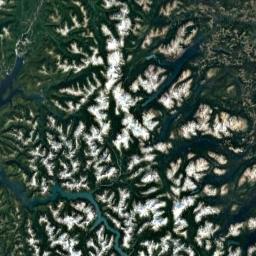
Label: snowberg